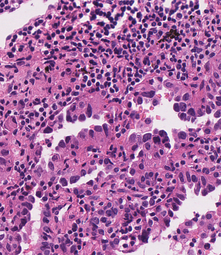
Tumor epithelial tissue: yes
Tumor-associated stroma tissue: yes
Normal tissue: no